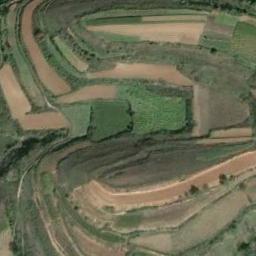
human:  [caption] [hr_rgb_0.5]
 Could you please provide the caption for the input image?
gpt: A large layer of brown and green mixed terraces .

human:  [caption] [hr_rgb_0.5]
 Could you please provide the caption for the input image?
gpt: The bare and green terrace is next to some trees .

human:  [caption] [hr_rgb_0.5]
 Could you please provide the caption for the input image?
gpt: Many green plants are on the terrace .

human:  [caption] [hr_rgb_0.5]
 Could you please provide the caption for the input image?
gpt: There is a path between the terraces leading to a building .

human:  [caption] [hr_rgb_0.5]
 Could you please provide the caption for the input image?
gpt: There are some green terraces and yellow ones .